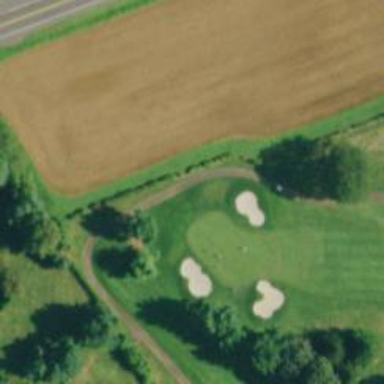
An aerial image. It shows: View of golf hole.